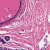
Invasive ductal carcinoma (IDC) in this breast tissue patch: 0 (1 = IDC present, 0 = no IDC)